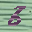
Label: 6